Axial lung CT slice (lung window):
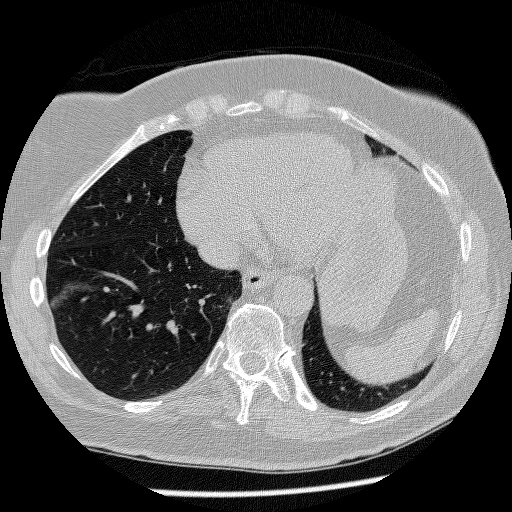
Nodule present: no